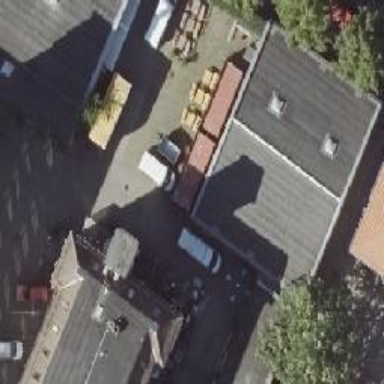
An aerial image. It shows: Commercial building.